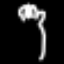
Label: fork